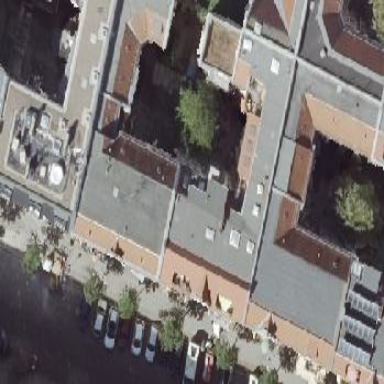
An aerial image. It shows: Quadruple saltbox roof shape on apartment building.